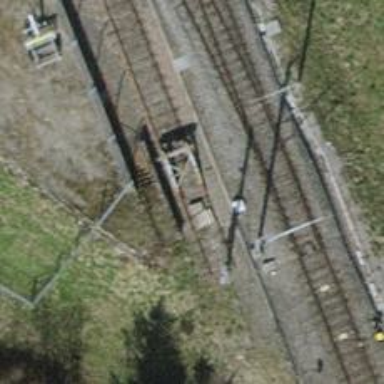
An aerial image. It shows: Railway buffer stop.